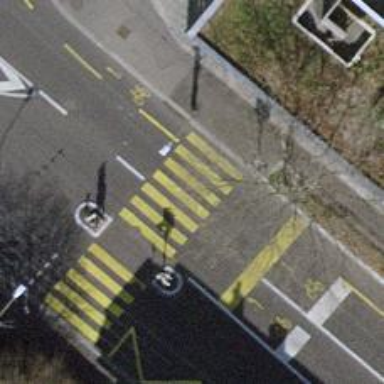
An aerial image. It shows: Road crossing with traffic signals.